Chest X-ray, AP view. Patient: 51 years old, sex M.
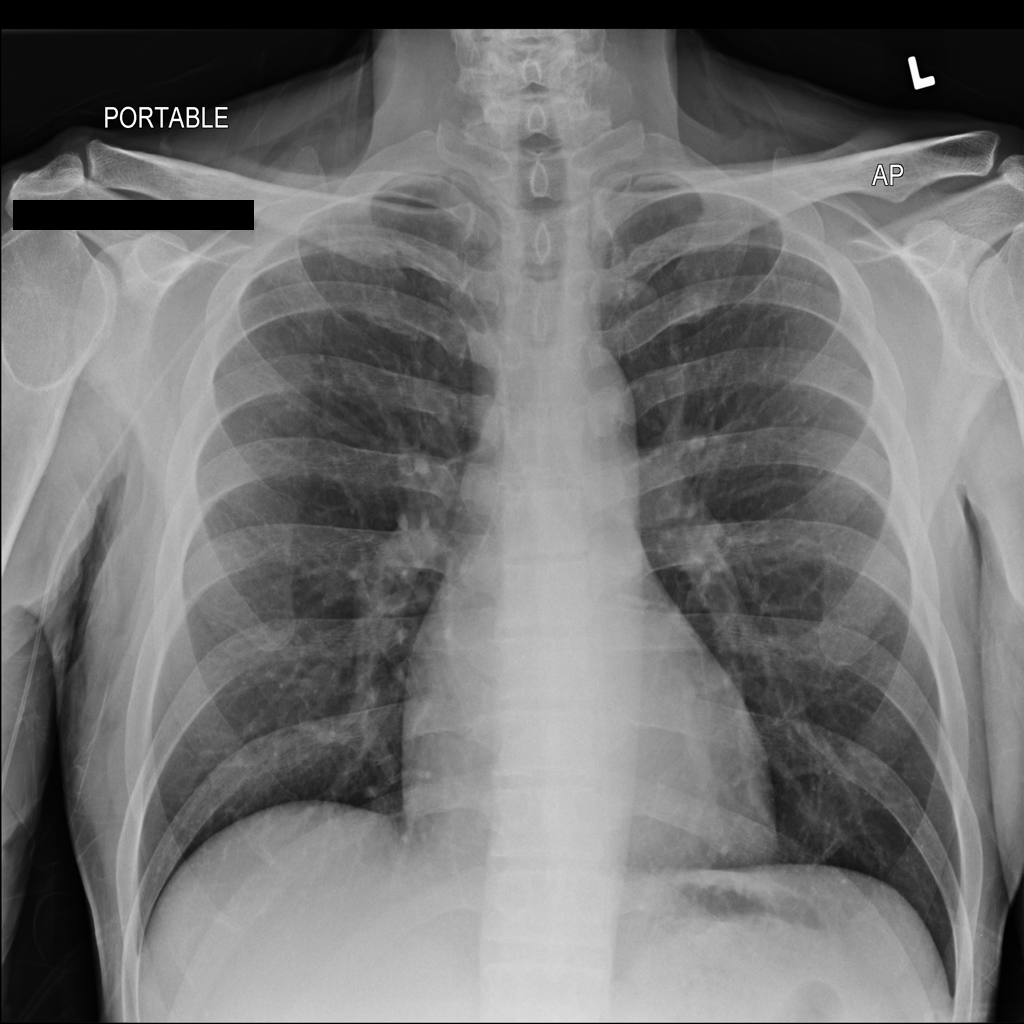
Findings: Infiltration